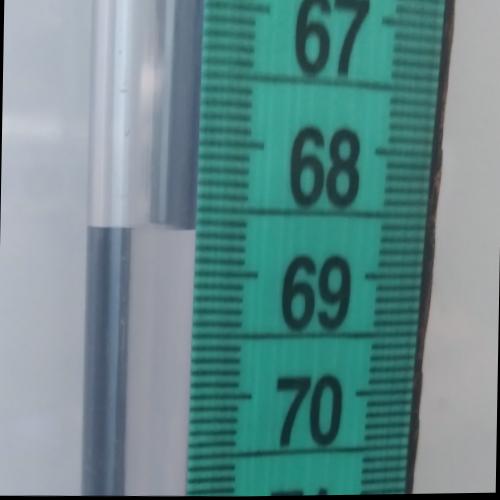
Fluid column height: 68.7 cm